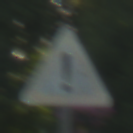
Verkehrszeichen: Gefahrenstelle
Umgebung: Outdoor, Suburban
Tageszeit: SunriseSunset
Wetter: PartlyCloudy
Licht: Natural
Jahreszeit: NotSpecified
Kontrast: MediumContrast